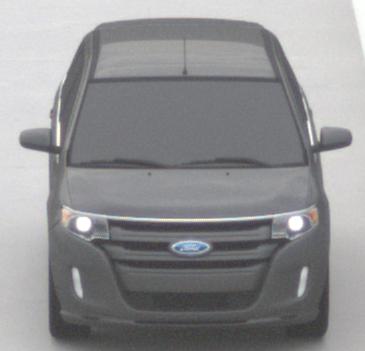
Make: Ford
Model: Edge
Detailed model: Gen. 1 Facelift
Model produced from: 2010
Model produced until: 2015
Doors: 5
Color: gray
Road condition: dry road
Daytime: midday
Contrast: low contrast